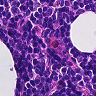
Metastatic tissue present: no